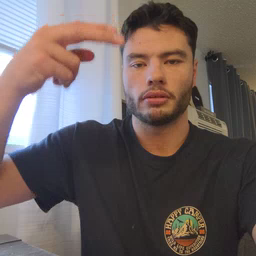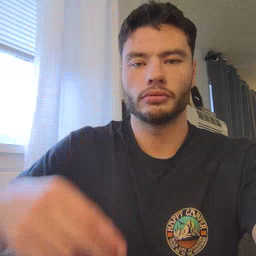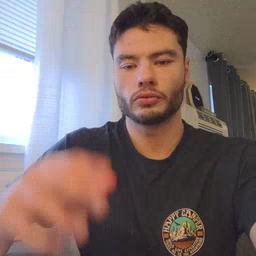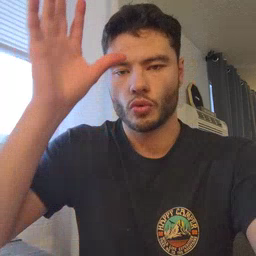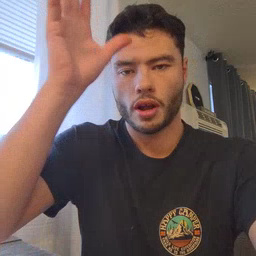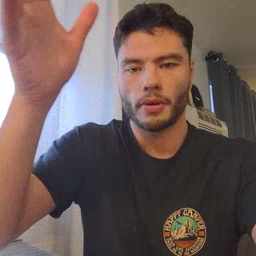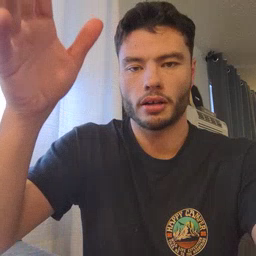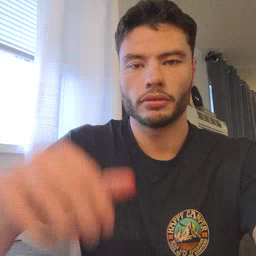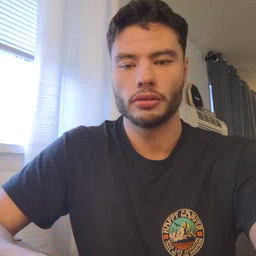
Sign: grandpa